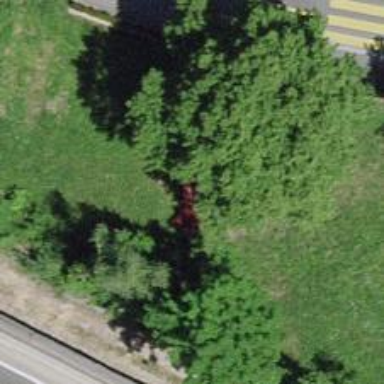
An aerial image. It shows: Red bench.